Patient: sex F, age 65
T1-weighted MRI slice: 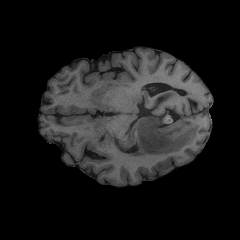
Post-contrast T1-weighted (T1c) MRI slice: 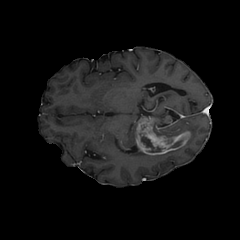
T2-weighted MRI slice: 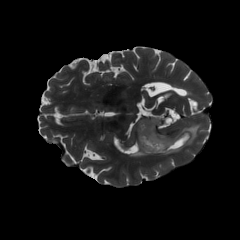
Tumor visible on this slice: yes
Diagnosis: Glioblastoma, IDH-wildtype
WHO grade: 4